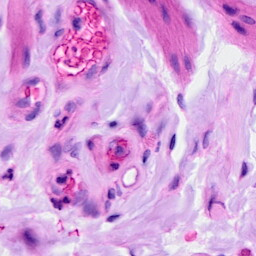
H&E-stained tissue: Ovarian